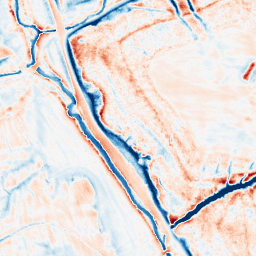
Category: edge_preserving
Decomposition family: anisotropic_diffusion
Decomposition parameters: iterations: 50
kappa: 10
gamma: 0.2
Upsampling method: regularized
Upsampling parameters: scale: 2
lambda_reg: 0.001
Upsampling scale: 2